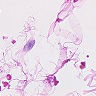
Metastatic tissue present: no